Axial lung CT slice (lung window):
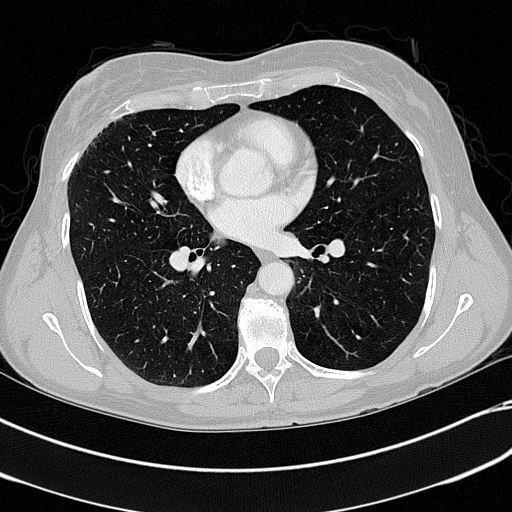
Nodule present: no